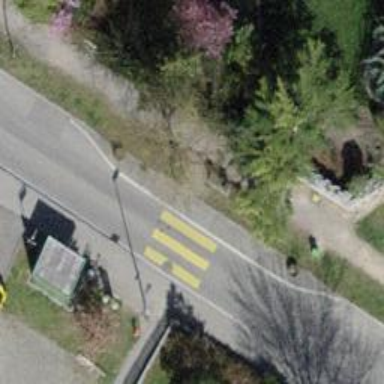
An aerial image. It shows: Uncontrolled zebra crossing.